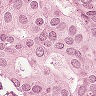
Metastatic tissue present: yes